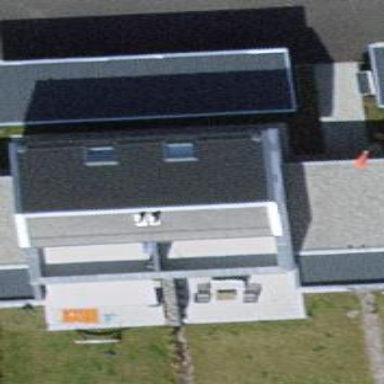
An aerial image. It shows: Semidetached house.